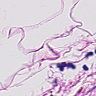
Metastatic tissue present: no